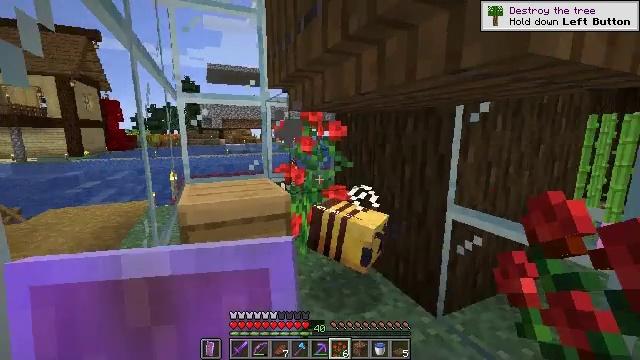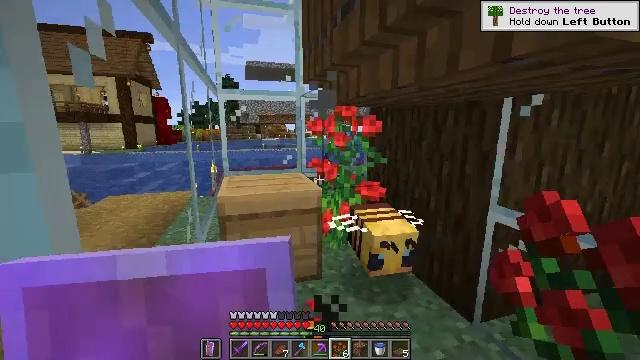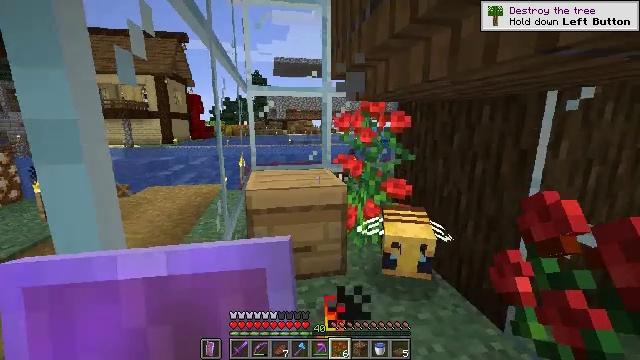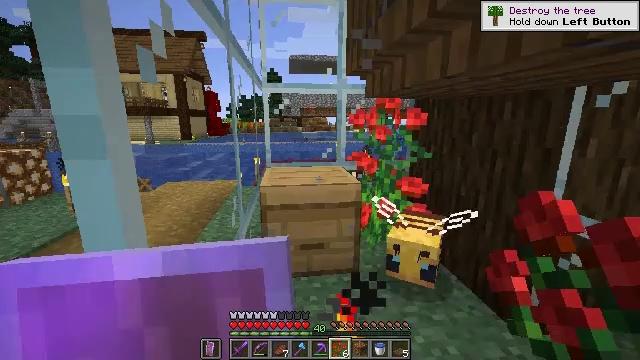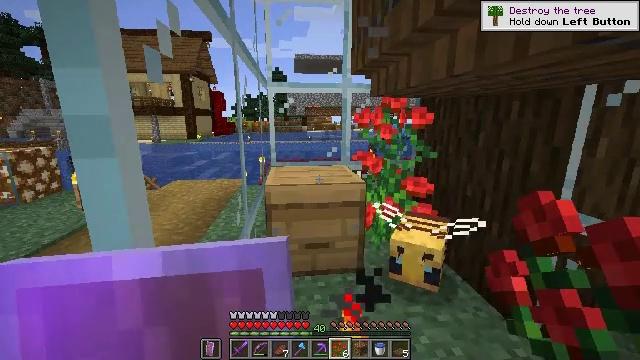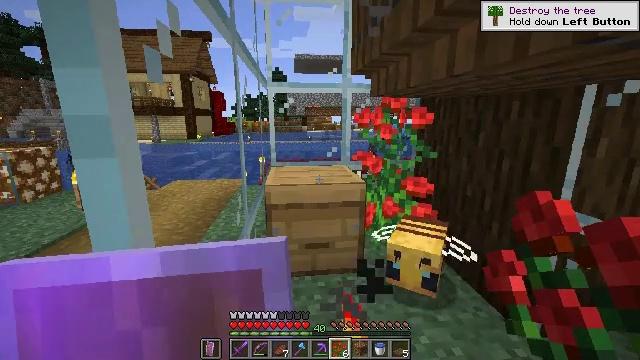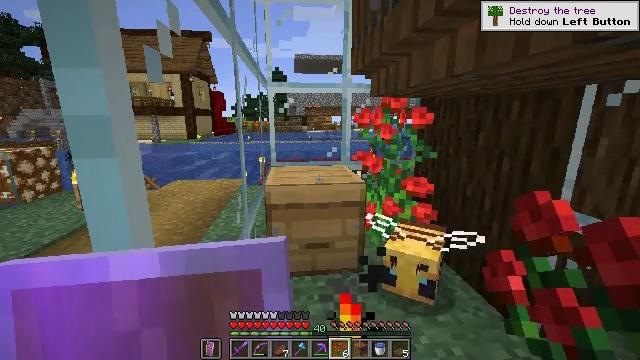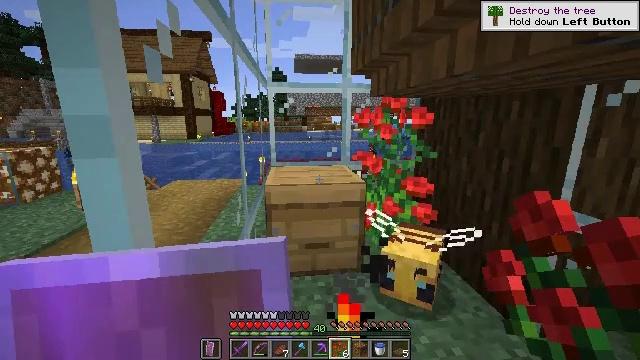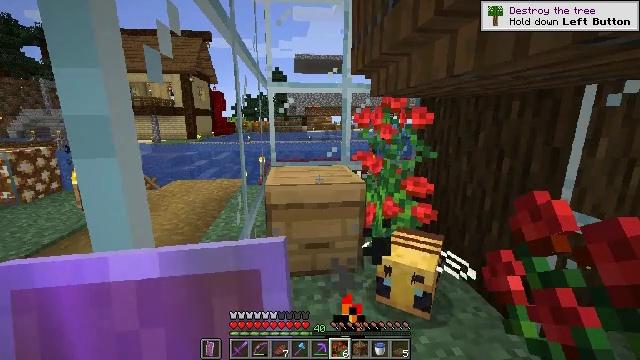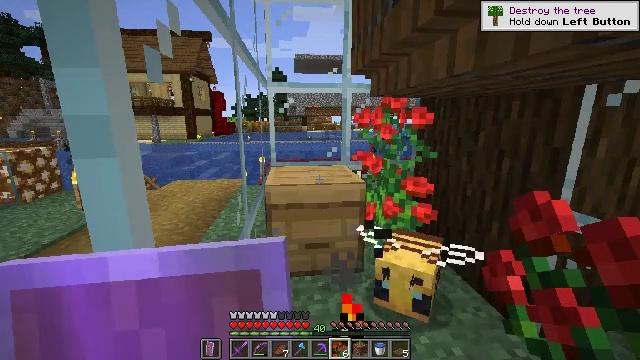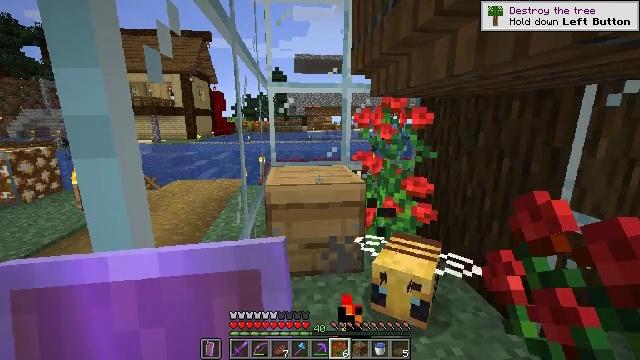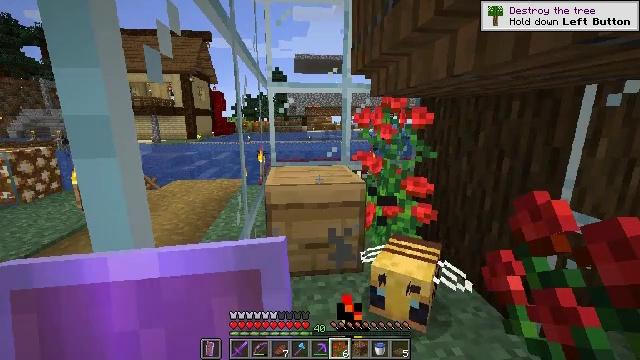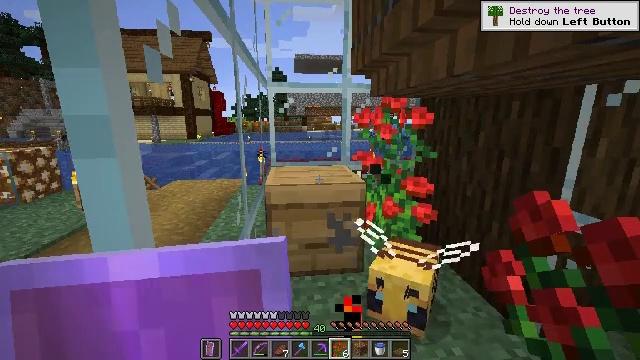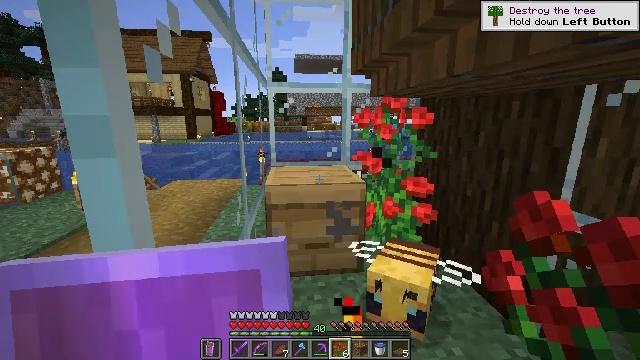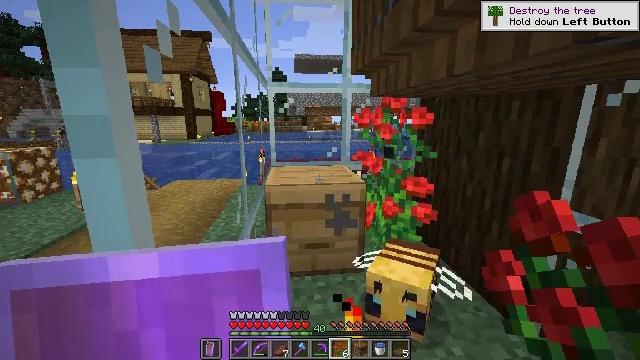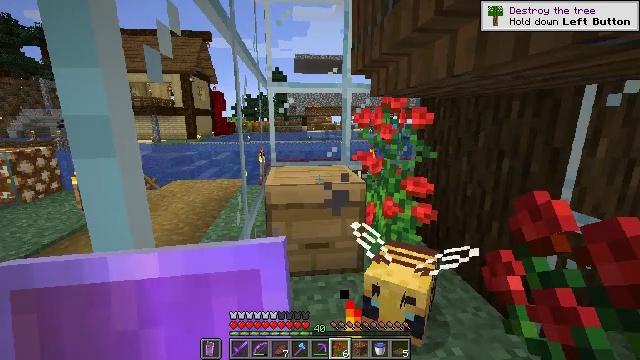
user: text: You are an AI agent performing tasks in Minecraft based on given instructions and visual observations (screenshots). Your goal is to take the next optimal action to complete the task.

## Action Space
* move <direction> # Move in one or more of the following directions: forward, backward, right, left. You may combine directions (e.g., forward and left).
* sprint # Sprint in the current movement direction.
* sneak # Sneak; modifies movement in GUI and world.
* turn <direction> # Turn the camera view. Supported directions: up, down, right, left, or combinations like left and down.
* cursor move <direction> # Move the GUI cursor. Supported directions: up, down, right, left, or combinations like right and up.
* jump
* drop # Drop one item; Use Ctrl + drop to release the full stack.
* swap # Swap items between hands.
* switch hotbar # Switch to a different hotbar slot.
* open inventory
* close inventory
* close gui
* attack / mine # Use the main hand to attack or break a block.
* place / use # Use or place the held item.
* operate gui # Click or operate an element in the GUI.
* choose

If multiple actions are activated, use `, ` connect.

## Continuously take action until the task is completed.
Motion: motion action
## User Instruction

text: Reclaim the spruce fence for reuse.
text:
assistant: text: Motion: turn left and down
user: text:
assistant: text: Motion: turn left
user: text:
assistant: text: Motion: turn left
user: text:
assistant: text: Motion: turn left
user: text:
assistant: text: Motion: no_op
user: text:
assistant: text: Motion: no_op
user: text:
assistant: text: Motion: no_op
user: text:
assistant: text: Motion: no_op
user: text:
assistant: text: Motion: no_op
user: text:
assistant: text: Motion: no_op
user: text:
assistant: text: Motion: no_op
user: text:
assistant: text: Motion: no_op
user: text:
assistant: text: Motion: no_op
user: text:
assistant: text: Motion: no_op
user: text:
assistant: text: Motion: no_op
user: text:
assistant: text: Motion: no_op
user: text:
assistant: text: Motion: no_op
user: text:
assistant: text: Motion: no_op
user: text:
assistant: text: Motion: no_op
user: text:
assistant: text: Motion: no_op
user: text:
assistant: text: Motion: turn right and down
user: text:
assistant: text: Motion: turn right and down
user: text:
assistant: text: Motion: turn right and down
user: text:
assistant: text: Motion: turn right
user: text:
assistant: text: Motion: no_op
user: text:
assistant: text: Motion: no_op
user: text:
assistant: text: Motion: no_op
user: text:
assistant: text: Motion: no_op
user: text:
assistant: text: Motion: no_op
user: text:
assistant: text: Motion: no_op